Question: How to disable row with tabs under editor tabs (You can see it on the screenshot)?
Row under editor tabs:

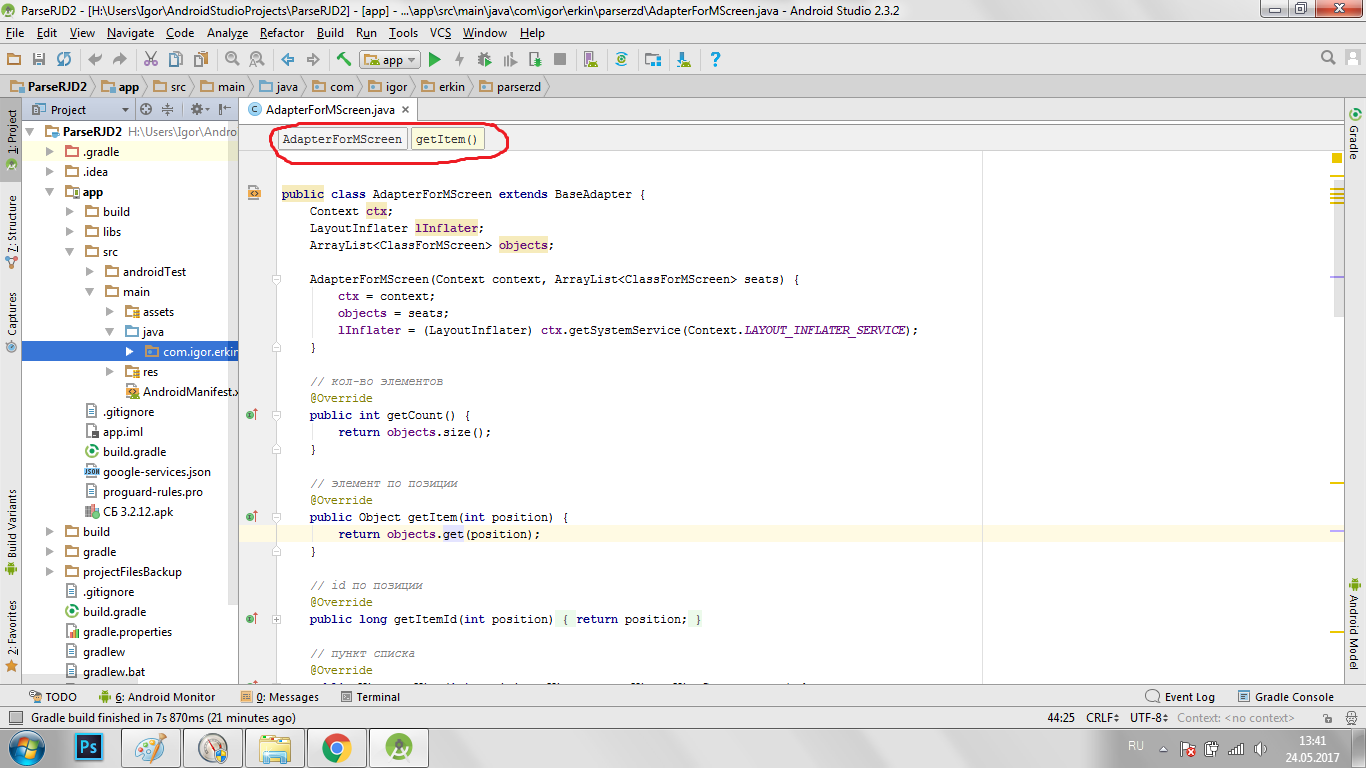
Answer: File -> Settings -> Editor -> General -> Appearance -> Uncheck the option "Show breadcrumbs" -> Apply -> OK